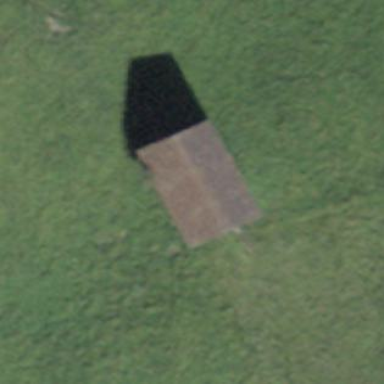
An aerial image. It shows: Rural barn.